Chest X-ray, PA view. Patient: 46 years old, sex F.
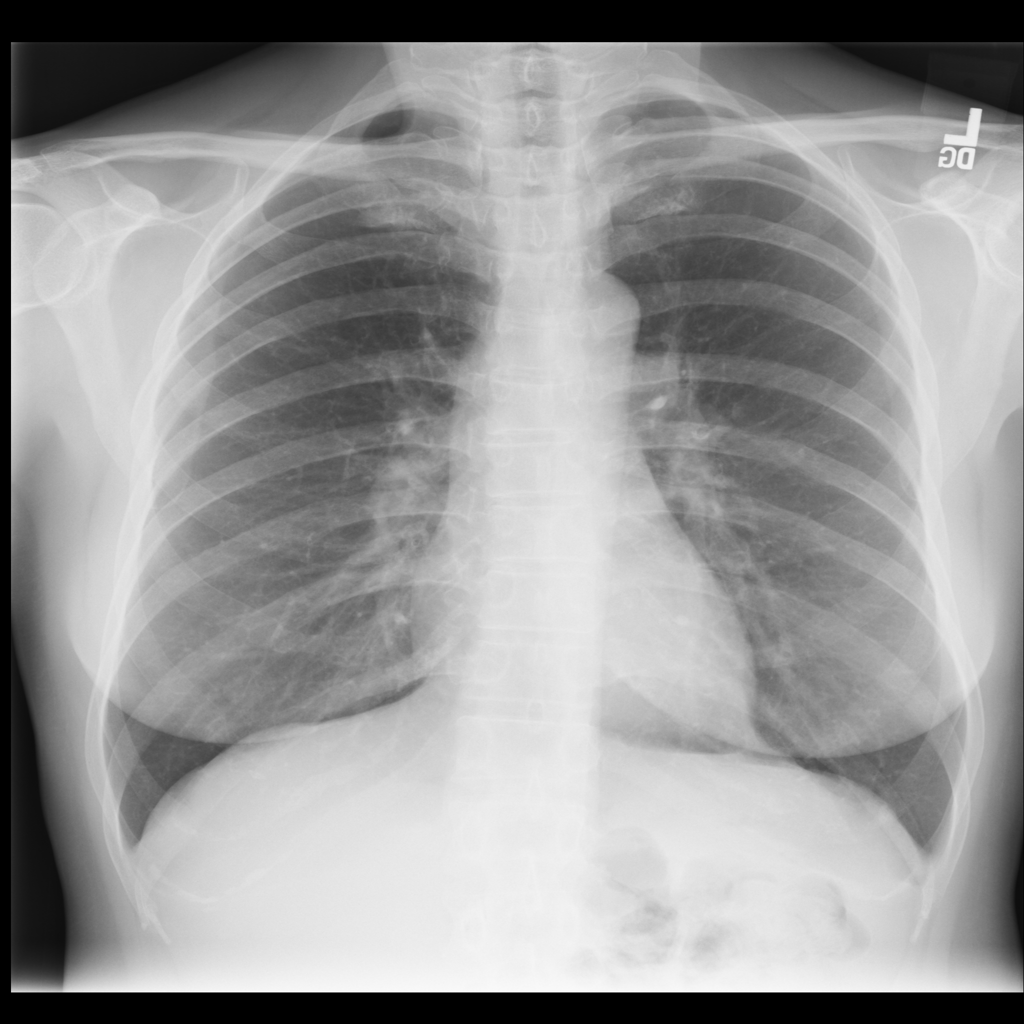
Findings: No Finding